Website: crate-barrel
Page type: stored-credit-cards
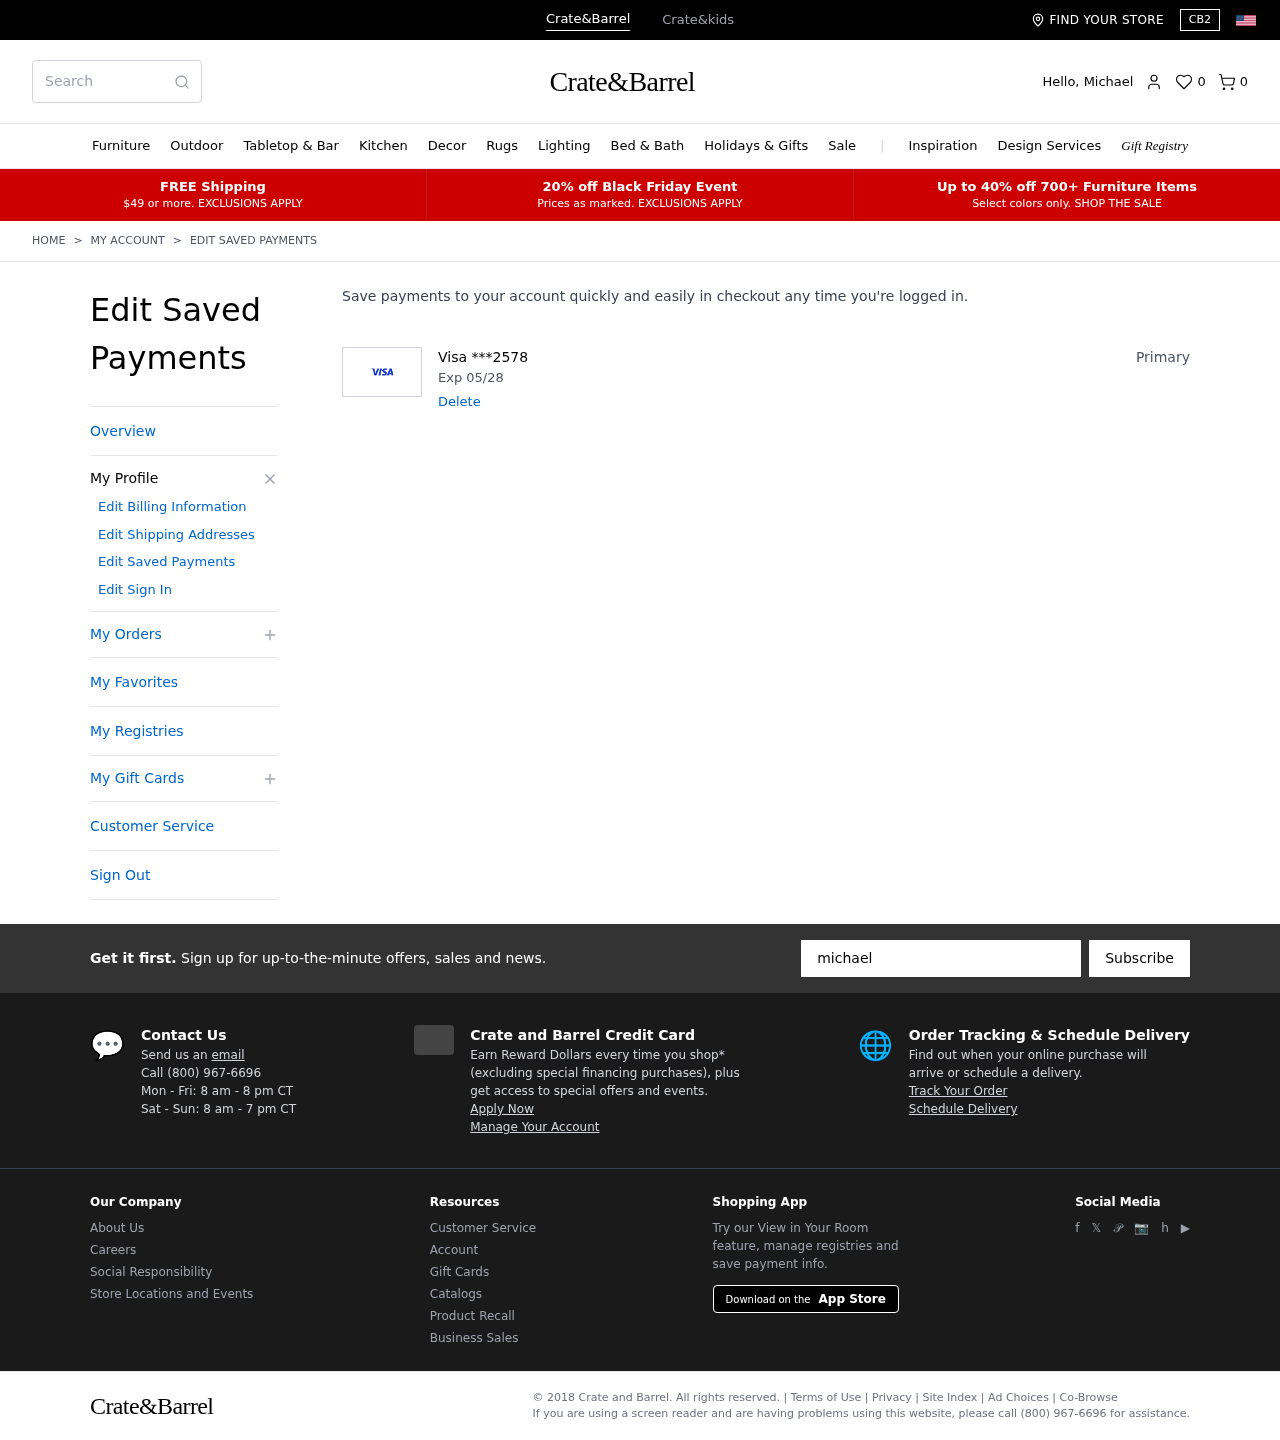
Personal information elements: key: PII_CARD_EXPIRY
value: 05/28
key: PII_CARD_LAST4
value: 2578
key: PII_CARD_TYPE
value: Visa
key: PII_FIRSTNAME
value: Michael
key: PII_EMAIL
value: michael_page@hotmail.com
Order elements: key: ORDER_NUM_ITEMS
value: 0
Search elements: key: HEADER_SEARCH
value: Search
Other elements: key: FAVORITES_COUNT
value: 0